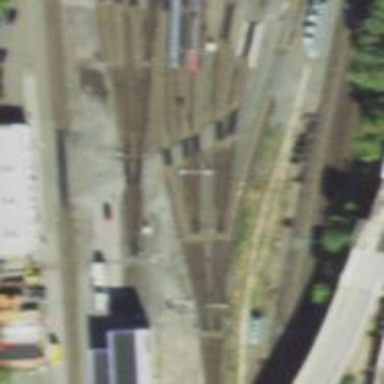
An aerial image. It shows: Electrified rail service yard.